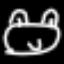
Label: frog